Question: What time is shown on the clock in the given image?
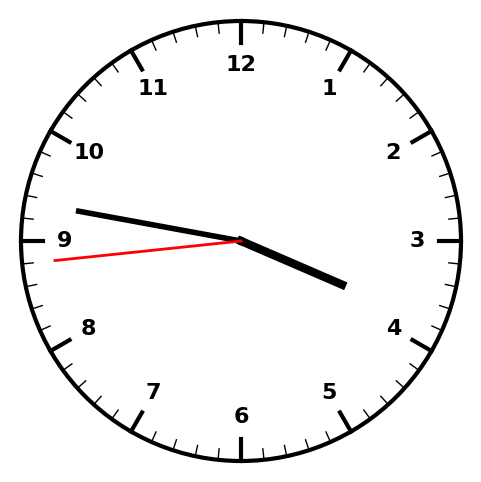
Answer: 03:46:44